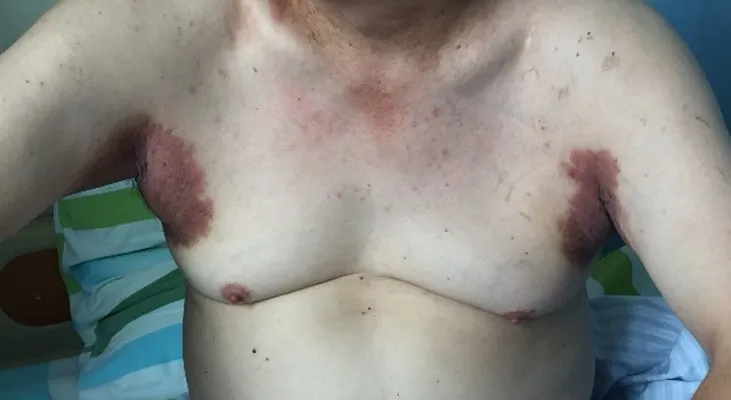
Bilateral axilla showing erythematous lesions with associated erosions, some fissuring, crusts, pigmentation and scale at friction sites in a patient with HHD.
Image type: medical_photograph (skin_photograph)